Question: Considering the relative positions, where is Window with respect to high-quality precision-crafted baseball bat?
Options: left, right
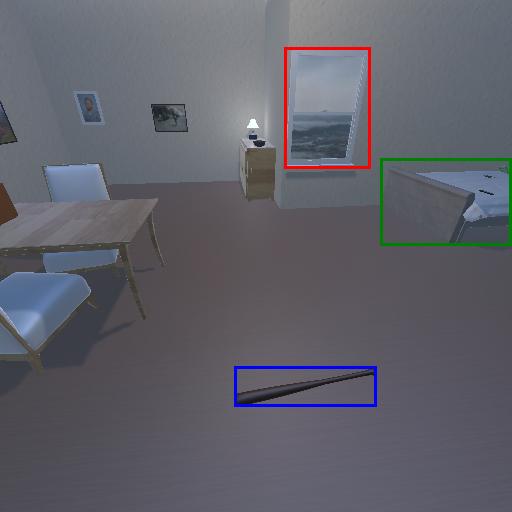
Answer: left